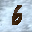
Label: 6